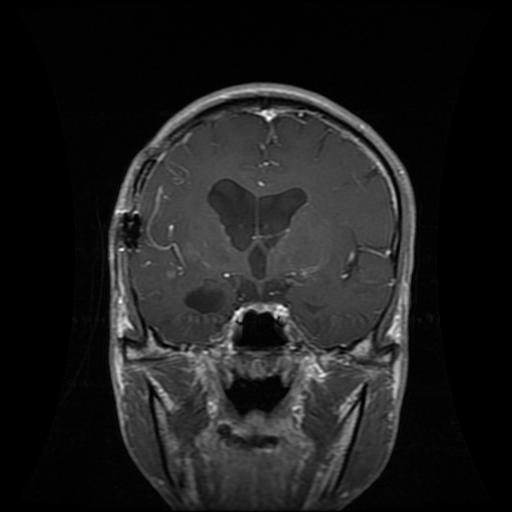
Label: glioma